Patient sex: F
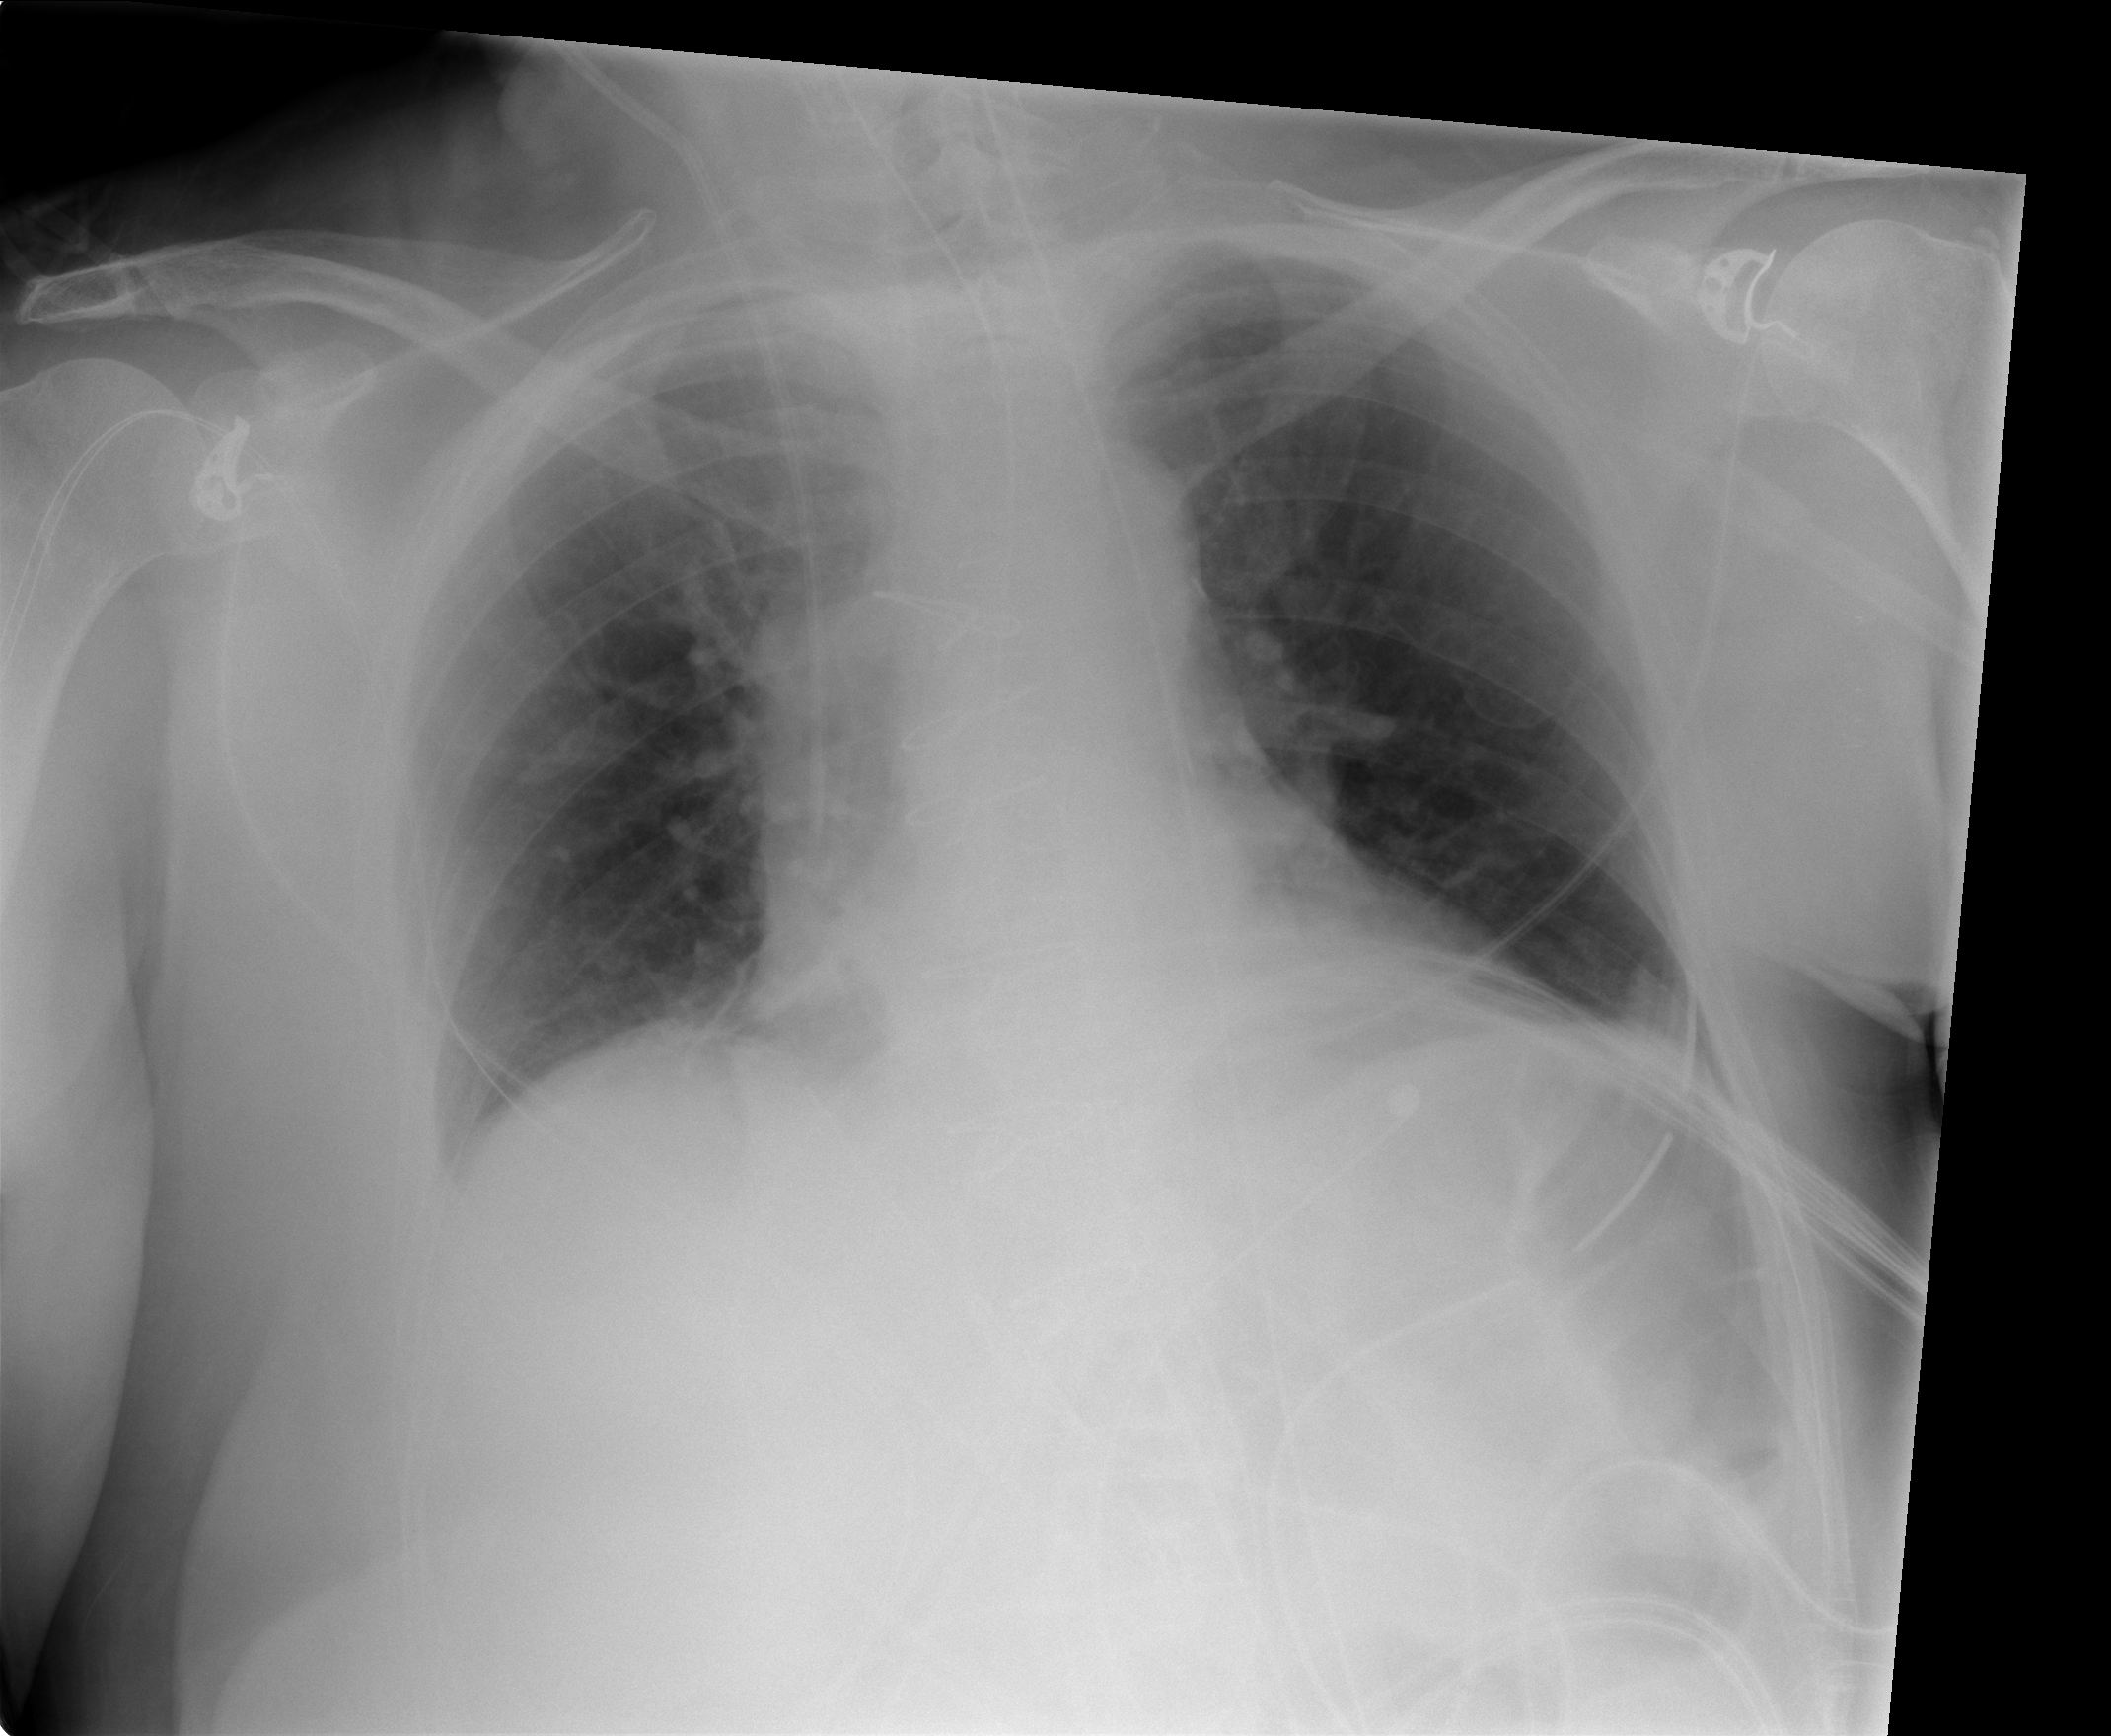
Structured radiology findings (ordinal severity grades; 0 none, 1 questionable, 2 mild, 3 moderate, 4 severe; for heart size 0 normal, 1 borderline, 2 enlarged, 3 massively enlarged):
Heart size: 0
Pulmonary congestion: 0
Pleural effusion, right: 2
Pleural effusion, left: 0
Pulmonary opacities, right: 0
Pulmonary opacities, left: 0
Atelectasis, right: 2
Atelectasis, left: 0